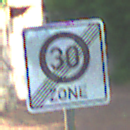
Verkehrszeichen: EndeZone30
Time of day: MorningAfternoon
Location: Outdoor (Urban)
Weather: PartlyCloudy
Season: NotSpecified
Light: Natural